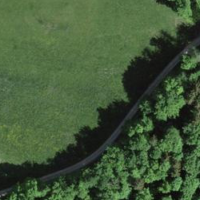
EUNIS habitat code: 41
Species observed at this site:
Lullula arborea